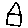
Label: house